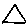
Label: triangle